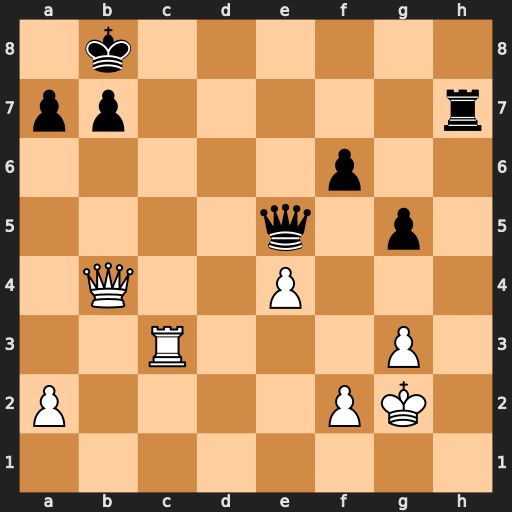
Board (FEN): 1k6/pp5r/5p2/4q1p1/1Q2P3/2R3P1/P4PK1/8
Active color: w
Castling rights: -
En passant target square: -
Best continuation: Qf8+ Qe8 Qxe8#